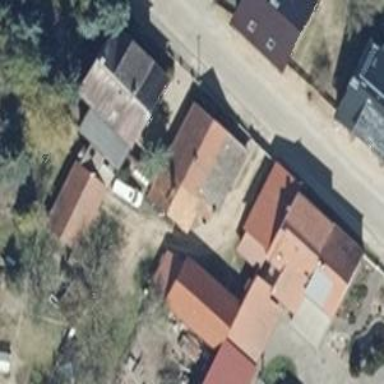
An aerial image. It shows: House with flat grey roof.